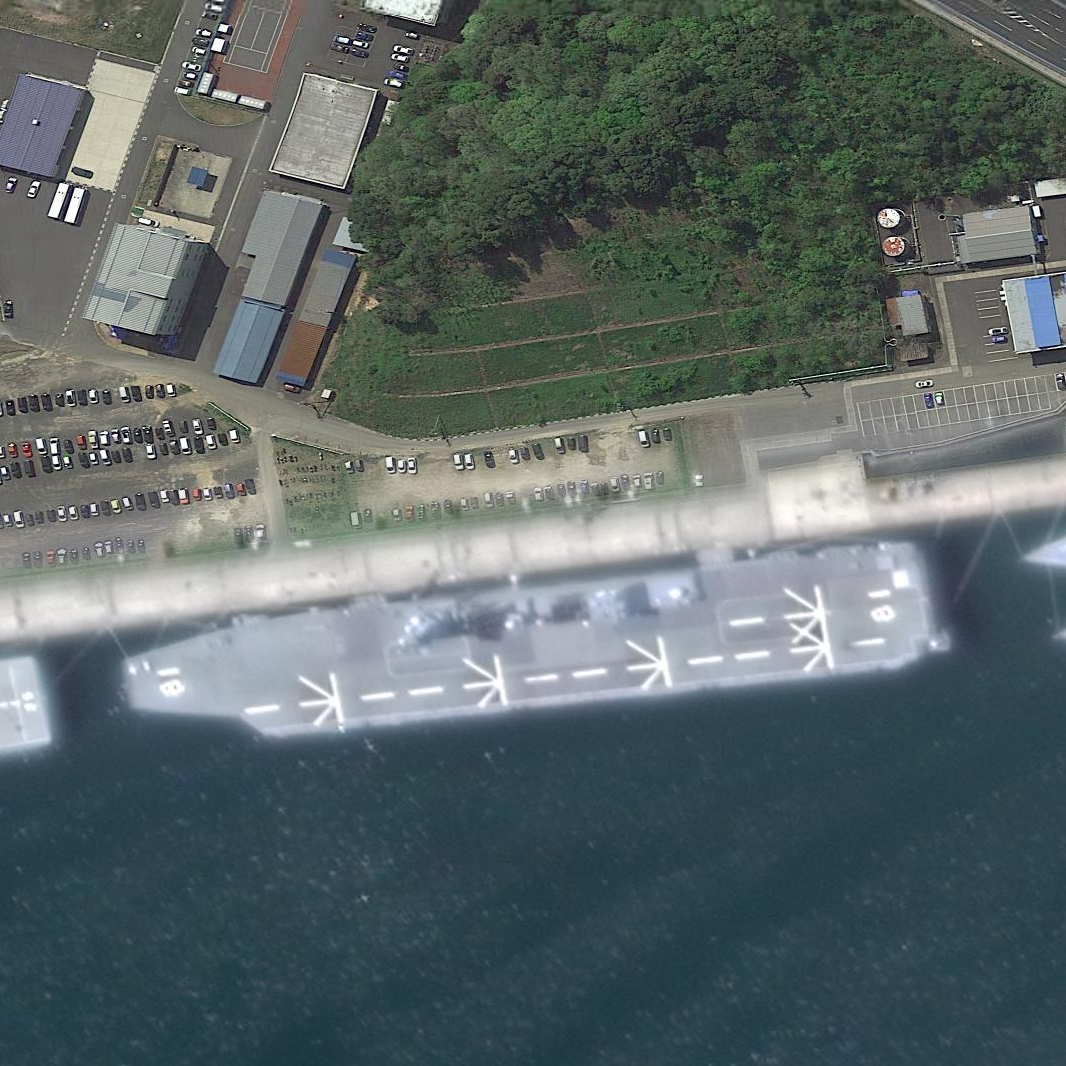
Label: Hyuga-class_helicopter_destroyer